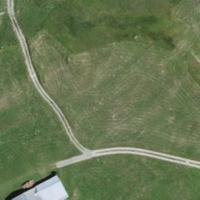
EUNIS habitat code: 26
Species observed at this site:
Plantago media
Salvia pratensis